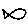
Label: fish